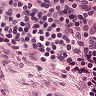
Metastatic tissue present: no